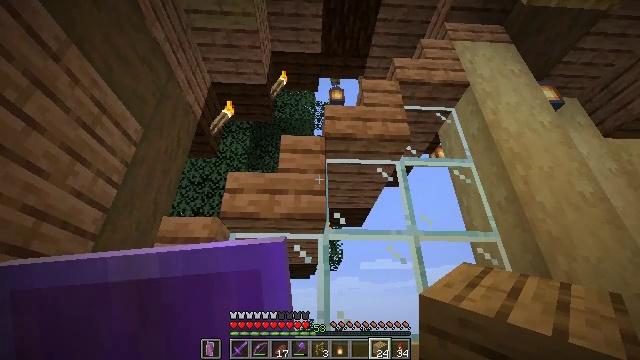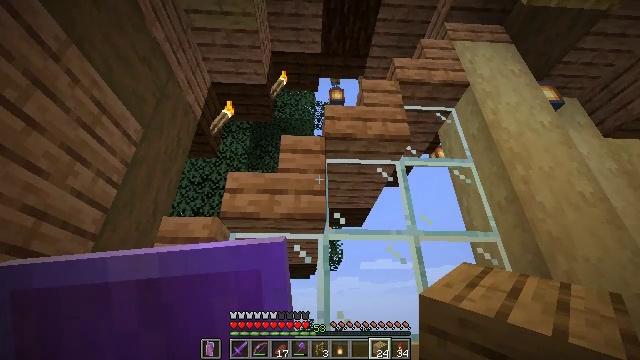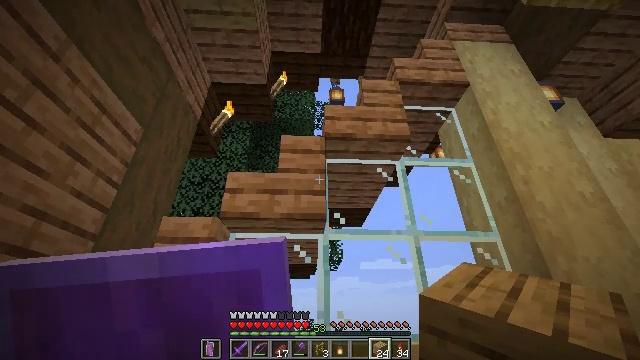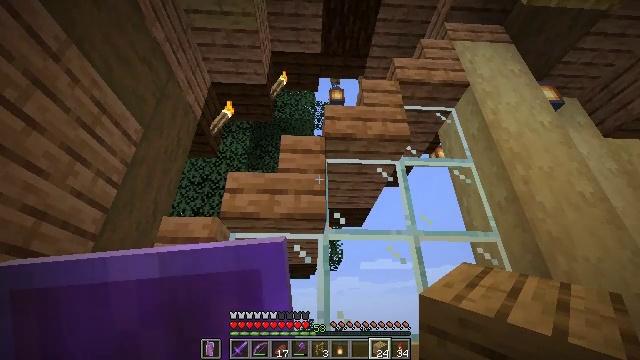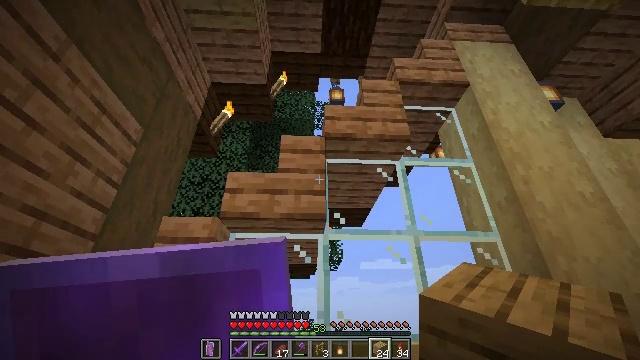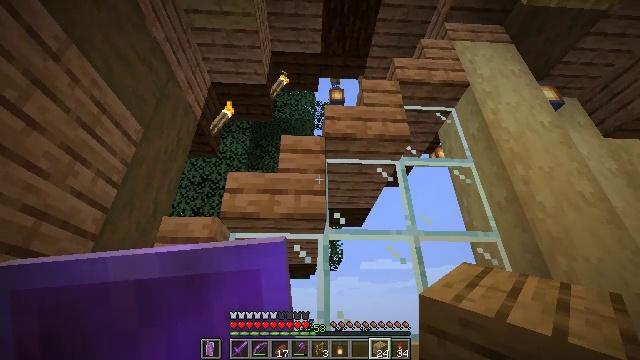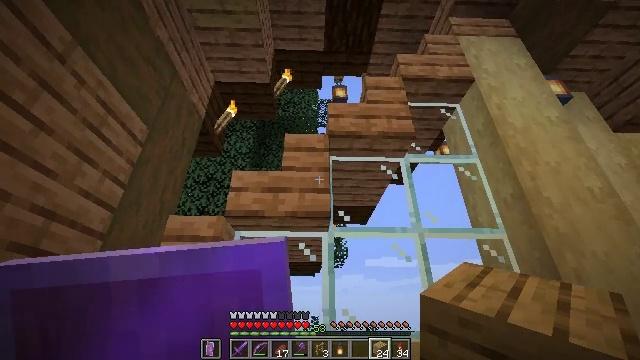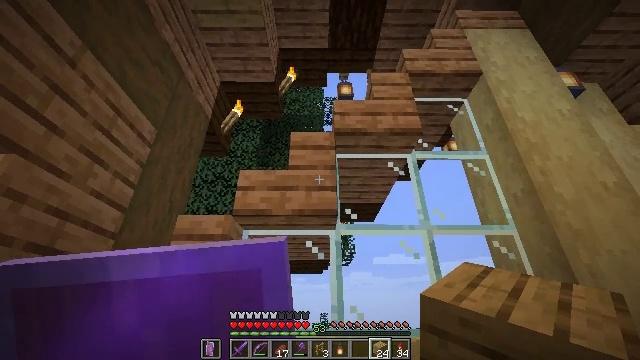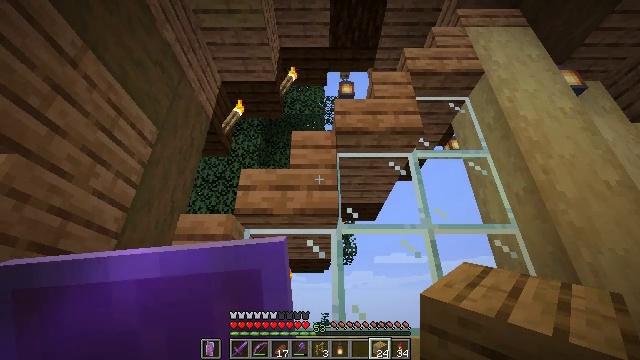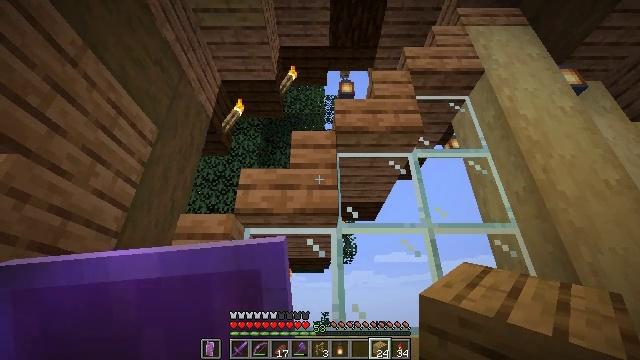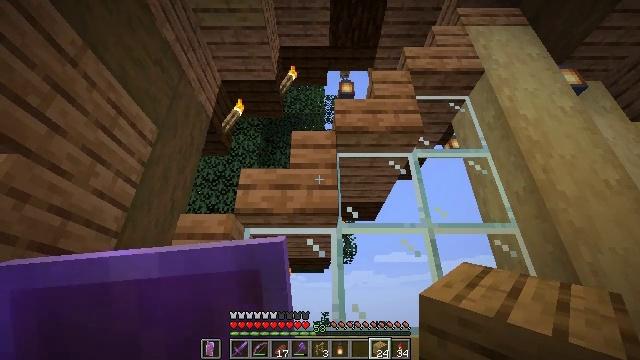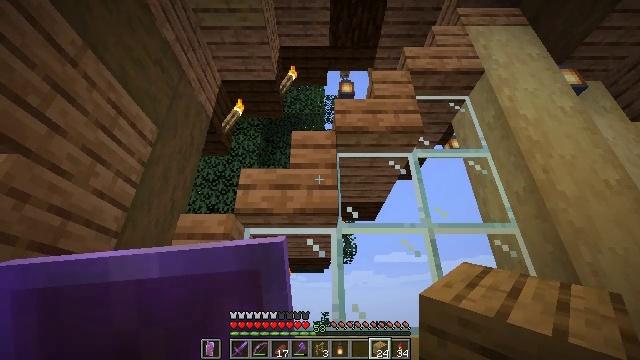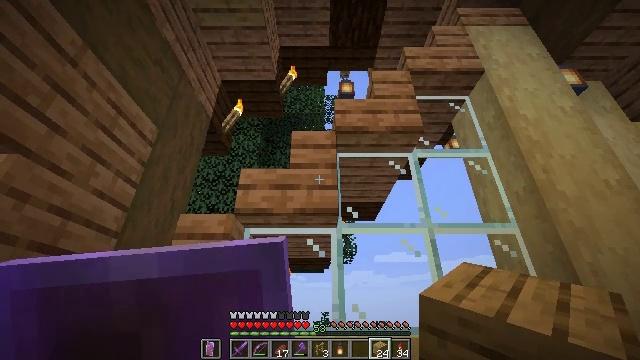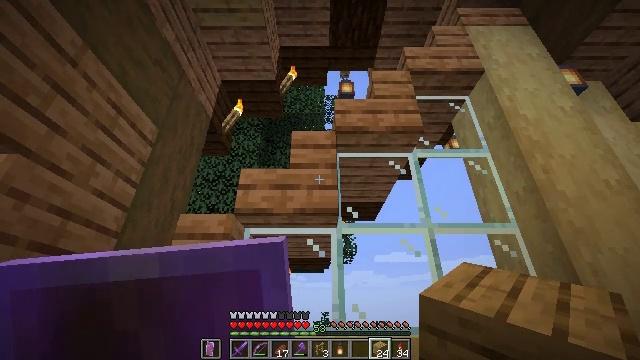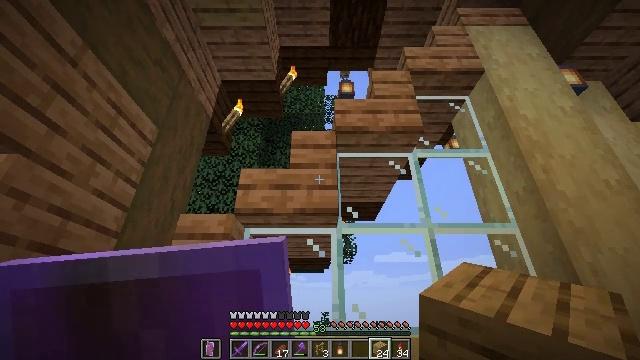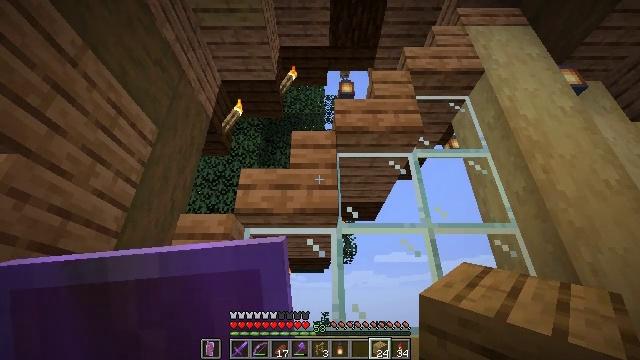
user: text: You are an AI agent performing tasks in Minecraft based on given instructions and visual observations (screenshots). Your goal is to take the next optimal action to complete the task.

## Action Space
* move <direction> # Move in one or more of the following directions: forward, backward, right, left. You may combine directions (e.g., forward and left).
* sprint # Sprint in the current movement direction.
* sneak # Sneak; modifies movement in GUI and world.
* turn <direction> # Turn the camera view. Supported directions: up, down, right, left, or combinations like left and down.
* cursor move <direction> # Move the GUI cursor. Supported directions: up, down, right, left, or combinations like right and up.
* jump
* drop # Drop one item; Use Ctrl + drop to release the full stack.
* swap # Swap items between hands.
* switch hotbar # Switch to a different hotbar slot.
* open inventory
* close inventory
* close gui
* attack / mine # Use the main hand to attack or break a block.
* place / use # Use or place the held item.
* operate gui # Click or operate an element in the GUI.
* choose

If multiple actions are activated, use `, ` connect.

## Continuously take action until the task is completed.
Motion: motion action
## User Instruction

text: Mine the jungle stairs from a structure.
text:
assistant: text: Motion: no_op
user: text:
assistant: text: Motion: no_op
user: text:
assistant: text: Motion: no_op
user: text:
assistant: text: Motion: no_op
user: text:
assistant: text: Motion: no_op
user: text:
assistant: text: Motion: turn left
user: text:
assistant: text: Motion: turn left
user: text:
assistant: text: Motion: no_op
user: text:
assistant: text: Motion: no_op
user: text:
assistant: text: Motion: no_op
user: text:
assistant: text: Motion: no_op
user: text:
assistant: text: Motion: no_op
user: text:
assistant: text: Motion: no_op
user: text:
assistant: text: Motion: no_op
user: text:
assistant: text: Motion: no_op
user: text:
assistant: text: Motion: no_op
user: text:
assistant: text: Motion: no_op
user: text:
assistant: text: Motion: no_op
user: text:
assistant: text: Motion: no_op
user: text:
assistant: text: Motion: no_op
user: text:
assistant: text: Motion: no_op
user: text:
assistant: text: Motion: no_op
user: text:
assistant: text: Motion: no_op
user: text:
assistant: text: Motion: no_op
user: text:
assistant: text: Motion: no_op
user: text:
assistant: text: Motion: no_op
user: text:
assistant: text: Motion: no_op
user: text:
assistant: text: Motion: no_op
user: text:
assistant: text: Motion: no_op
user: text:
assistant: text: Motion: no_op